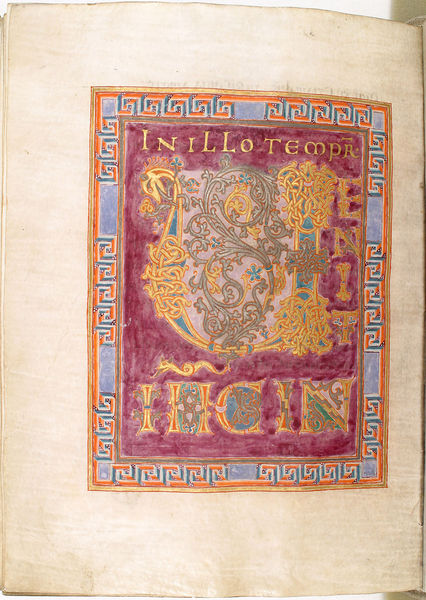
Titel: Gerocodex, Perikopenbuch
Institution: Darmstadt, Hessische Landesbibliothek
Schlagwörter: bunt, orange, rot, gold, grafik, violett, buch, initiale, buchseite, dekorativ, mäander, latein, keltisch, illustratio, ormanent, u, ihcin, in illo